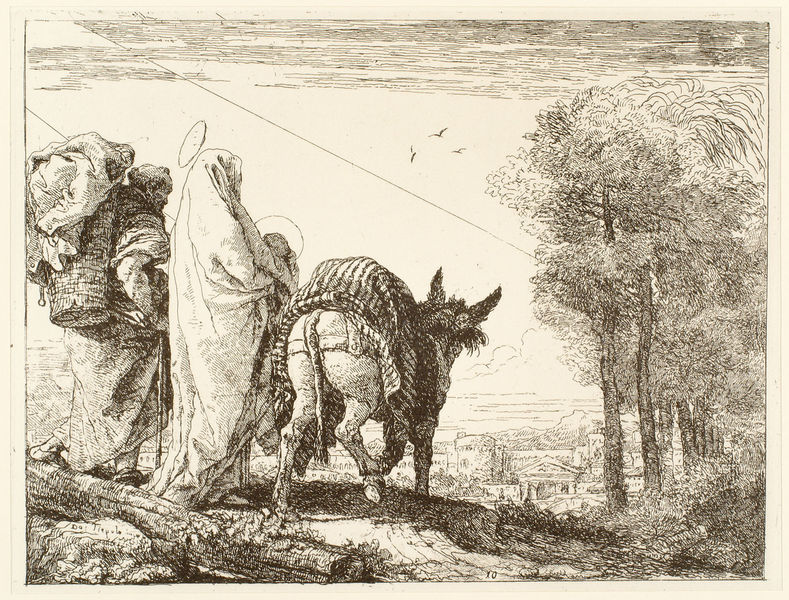
Titel: Die Flucht nach Ägypten
Künstler: Domenico Giovanni Tiepolo
Institution: Berlin, Kupferstichkabinett
Schlagwörter: baum, himmel, mann, vogel, bäume, landschaft, stadt, frau, schwarz, skizze, straße, zeichnung, tuch, weg, architektur, vögel, decke, kind, paar, pflanzen, esel, stock, turm, schwanz, papier, ort, kiepe, last, dorf, allee, baby, flucht, ortschaft, druck, schwarzweiss, radierung, stich, knüppel, heiligenschein, christus, jesus, heiliger, maria, josef, joseph, ägypten, flucht nach ägypten, 10